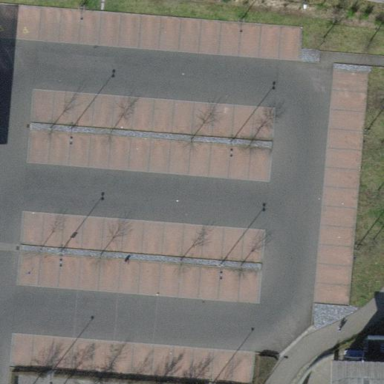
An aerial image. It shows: Street side parking area.